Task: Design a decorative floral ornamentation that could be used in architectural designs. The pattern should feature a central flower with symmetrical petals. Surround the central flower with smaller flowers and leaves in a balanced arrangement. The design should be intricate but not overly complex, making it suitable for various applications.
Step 816:
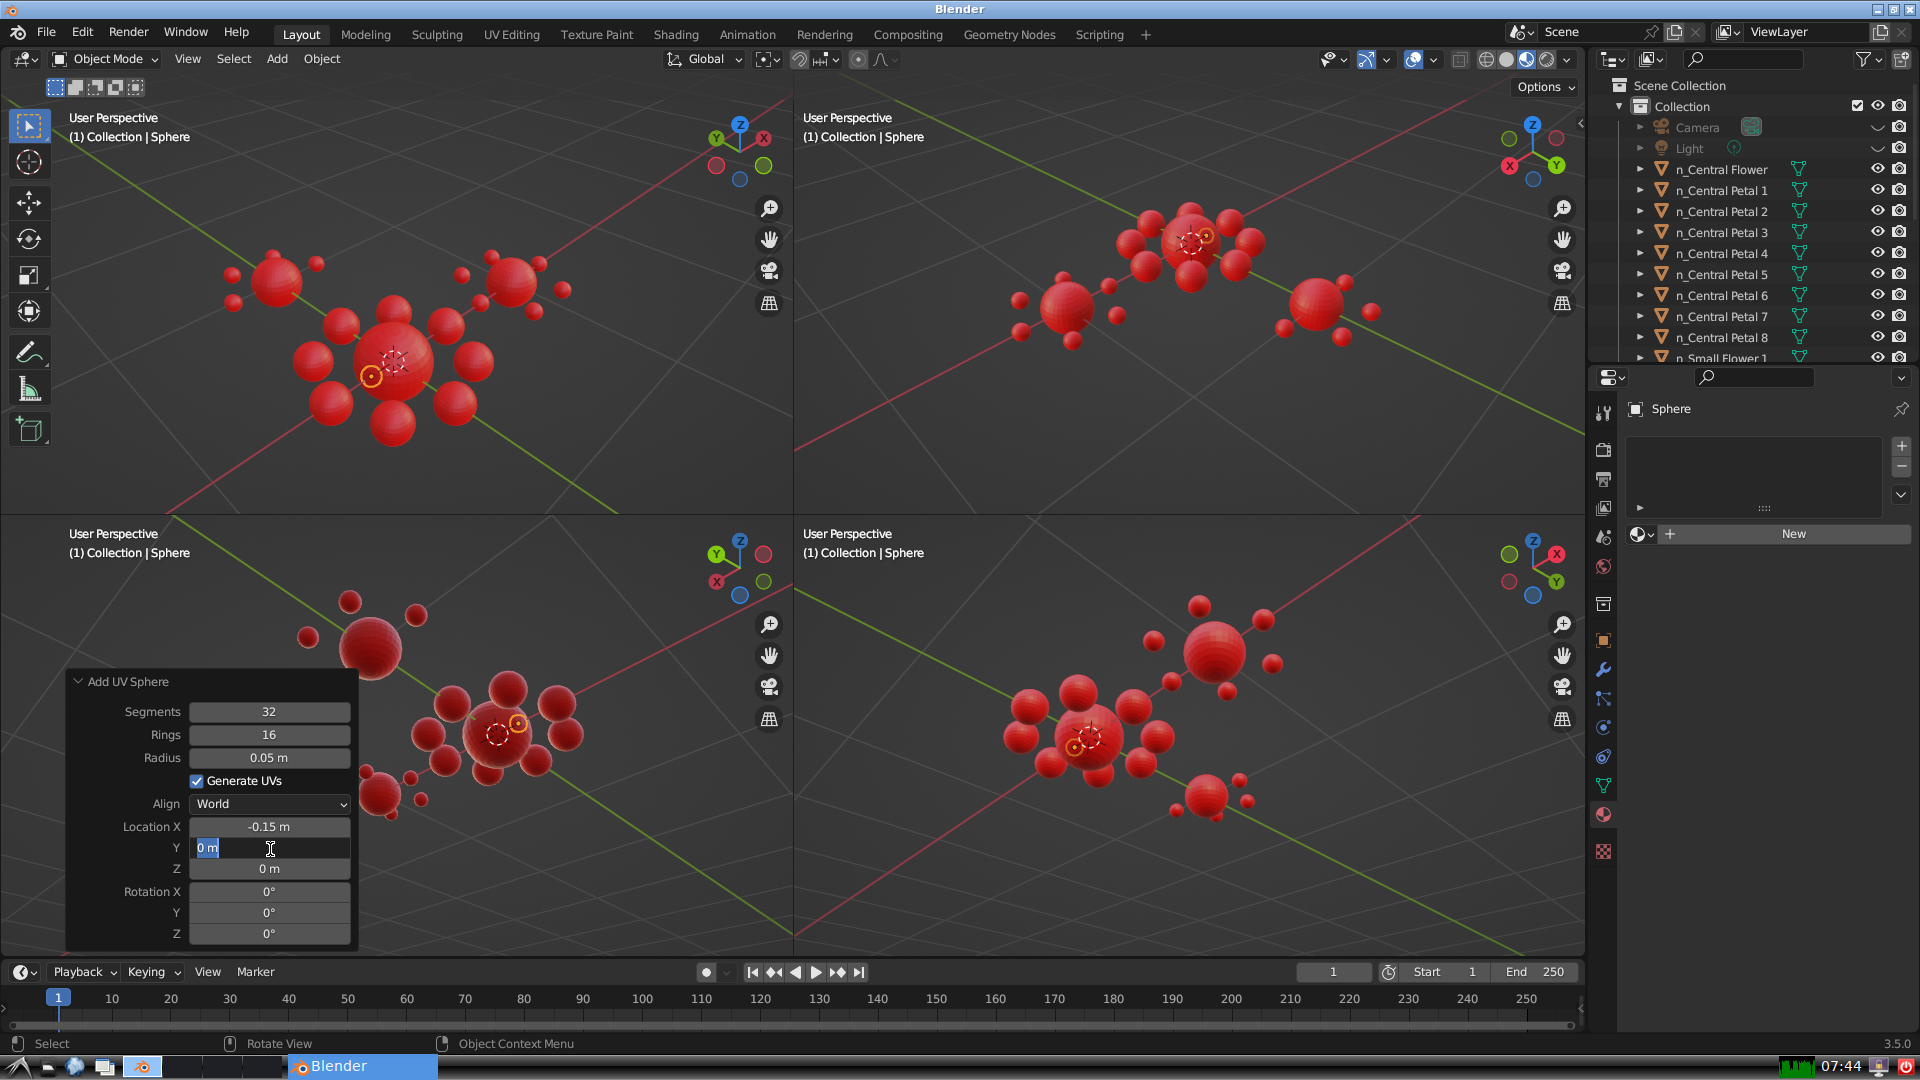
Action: input_text: 0.7401923788646685